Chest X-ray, PA view. Patient: 65 years old, sex M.
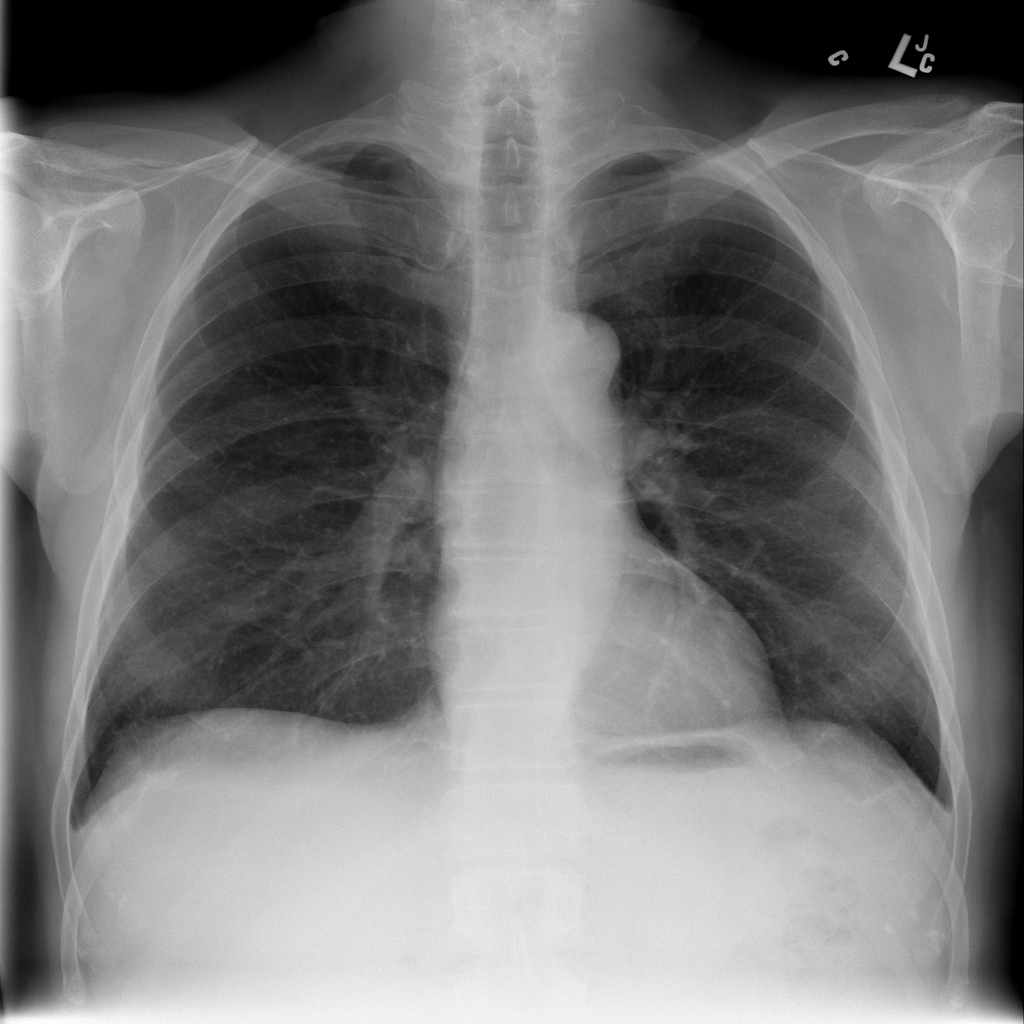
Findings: Fibrosis